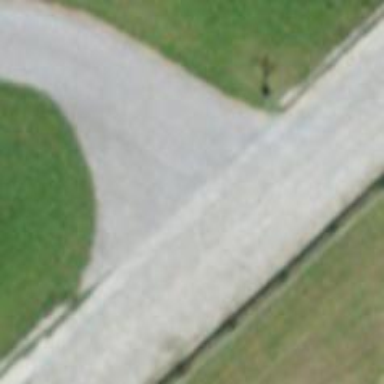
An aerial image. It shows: Track road with grade1 grade and sett surface.